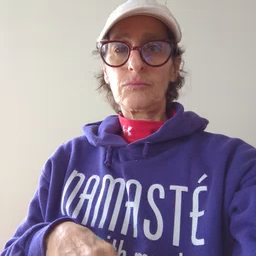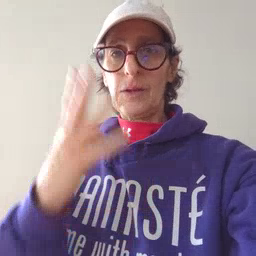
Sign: sleepy